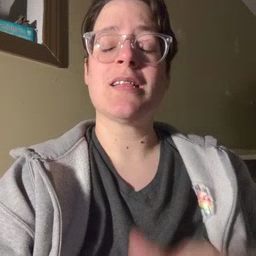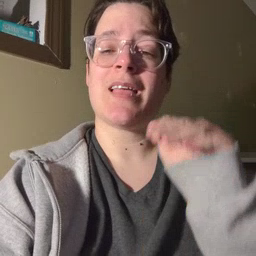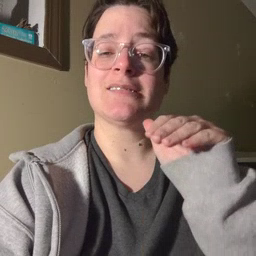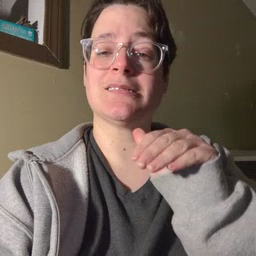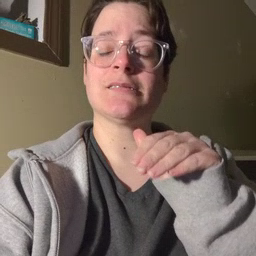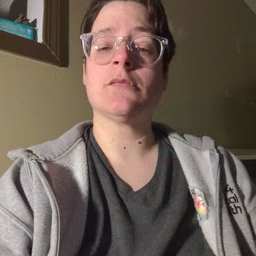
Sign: night